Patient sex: F
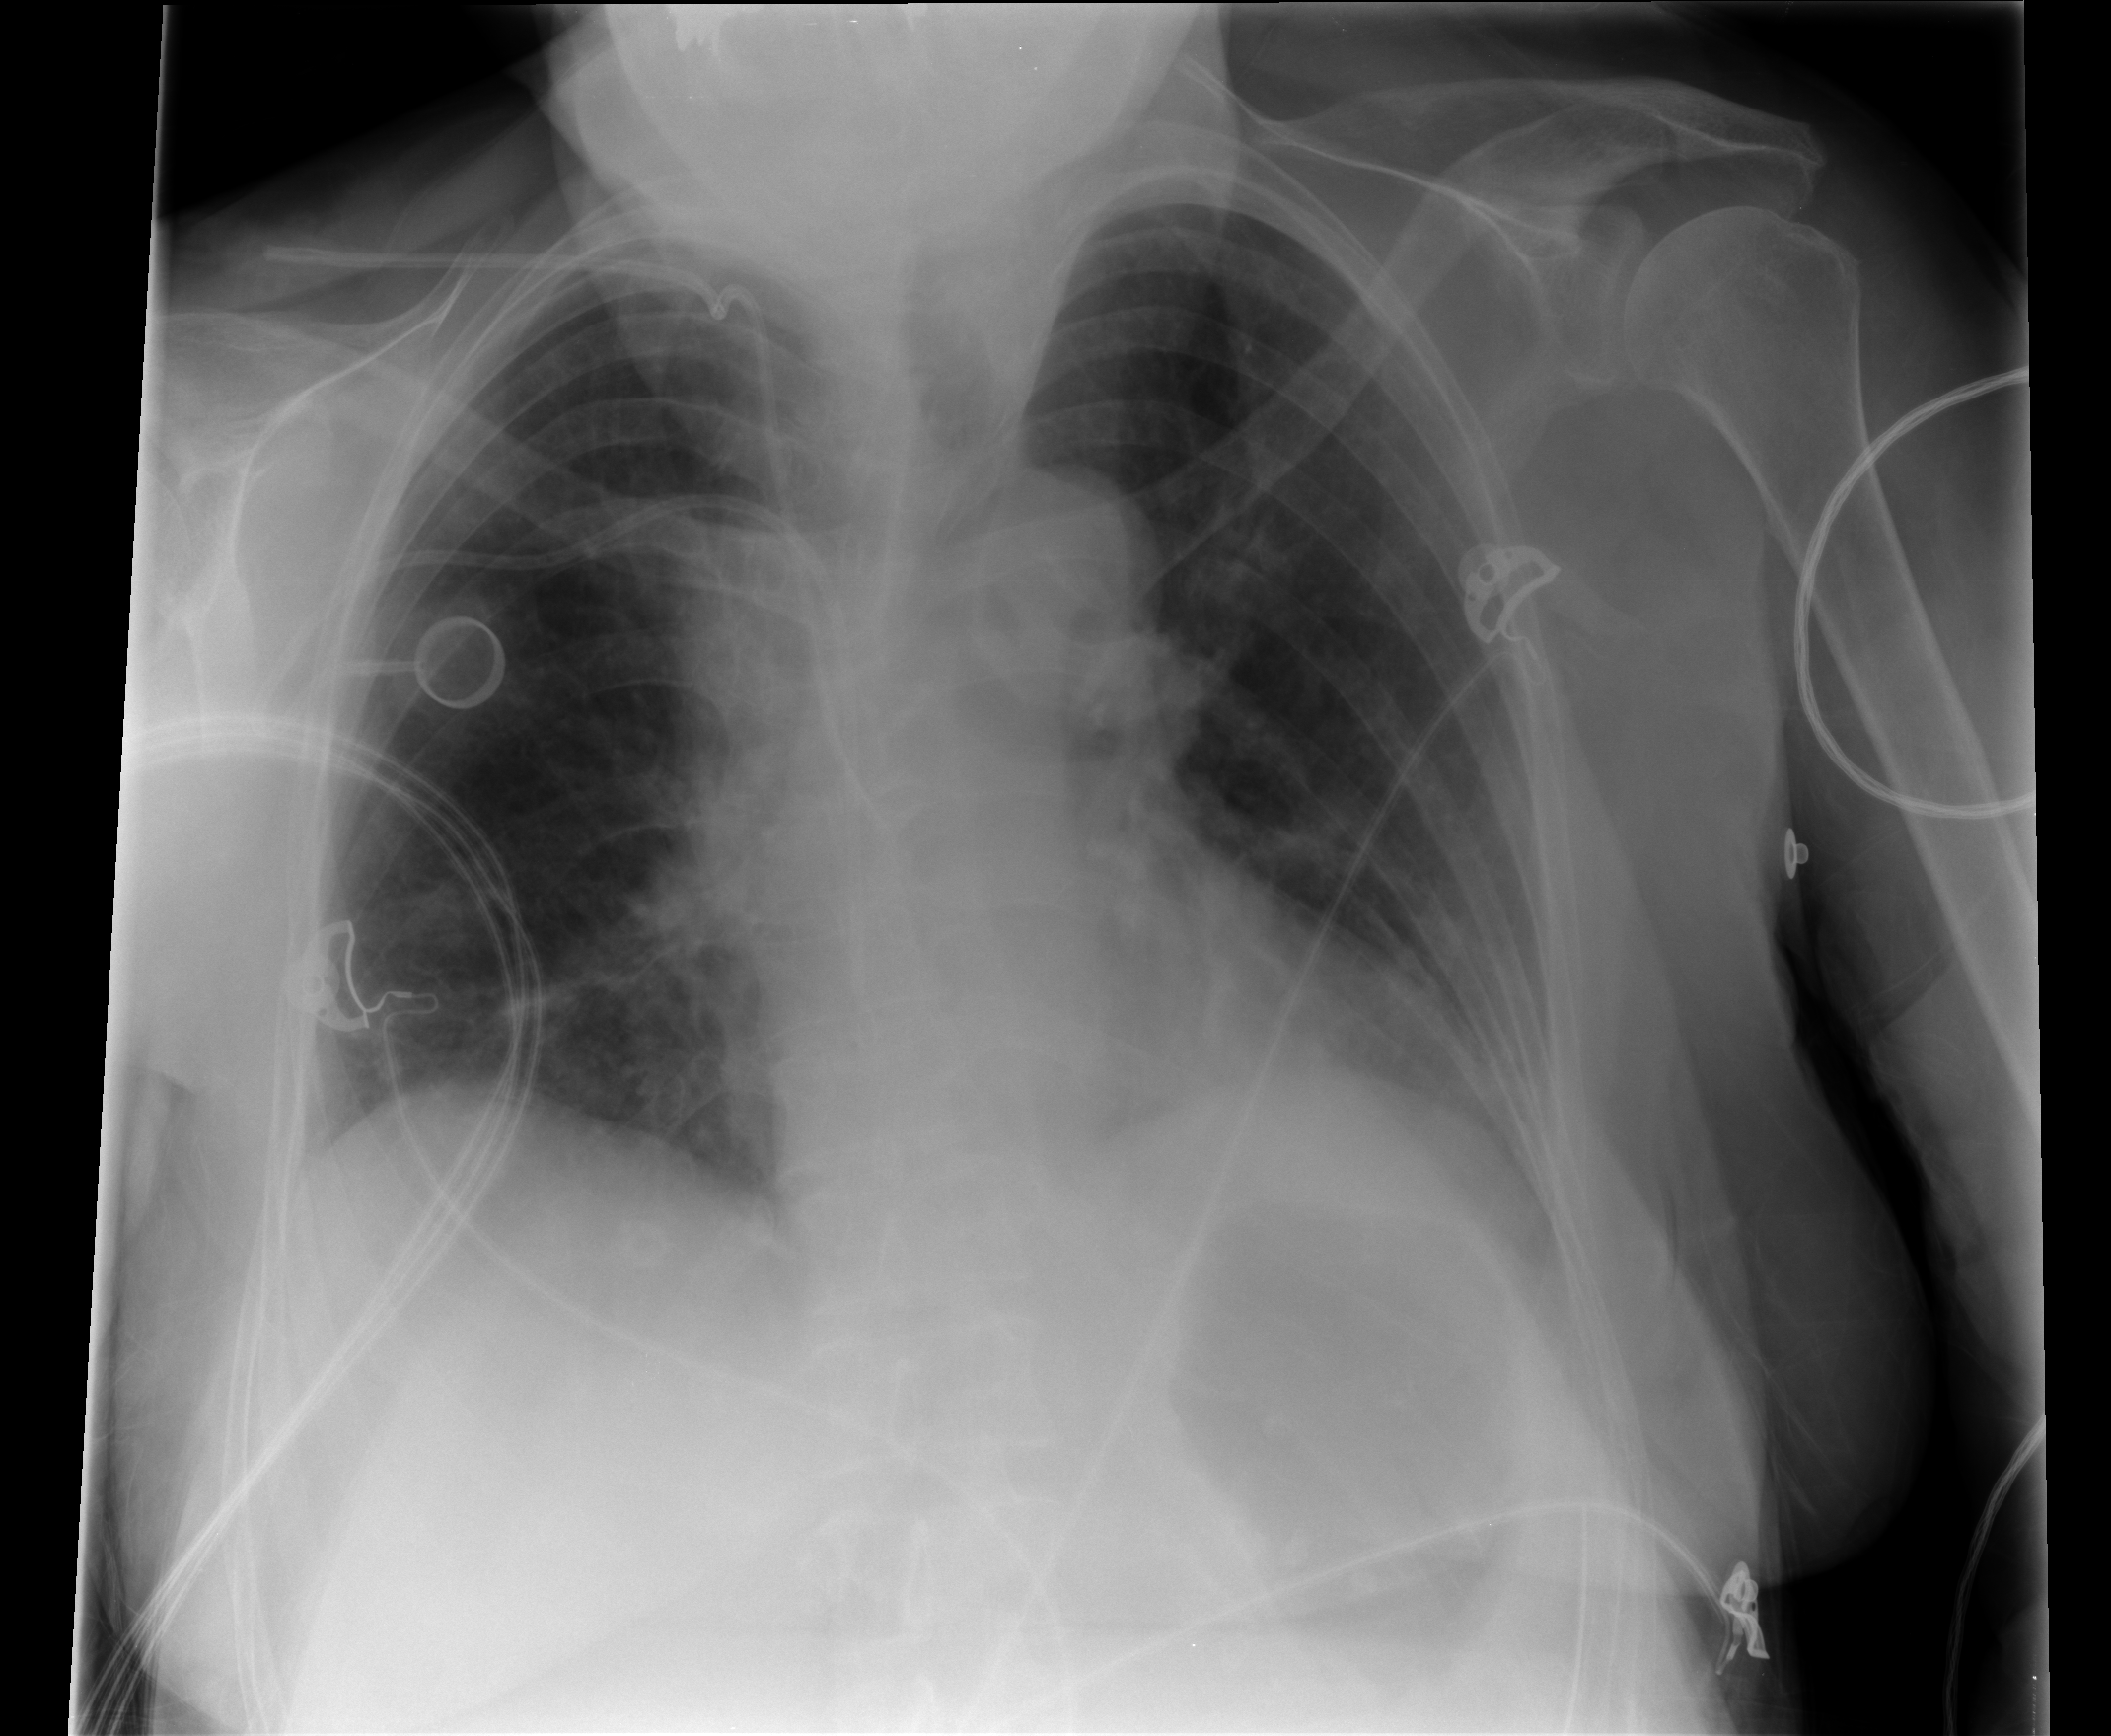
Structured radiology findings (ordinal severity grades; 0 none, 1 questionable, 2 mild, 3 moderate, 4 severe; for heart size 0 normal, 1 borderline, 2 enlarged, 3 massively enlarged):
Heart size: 0
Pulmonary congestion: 0
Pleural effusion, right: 0
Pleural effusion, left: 0
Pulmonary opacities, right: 0
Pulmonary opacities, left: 0
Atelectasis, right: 2
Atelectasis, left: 2